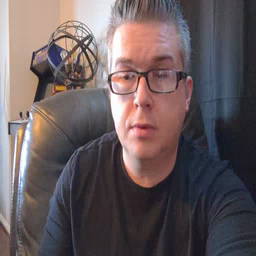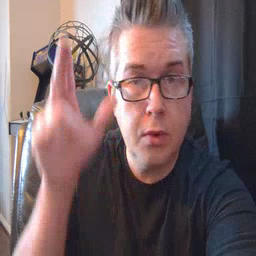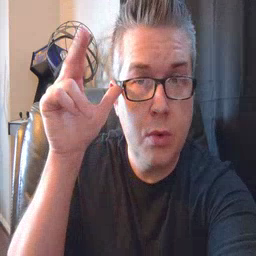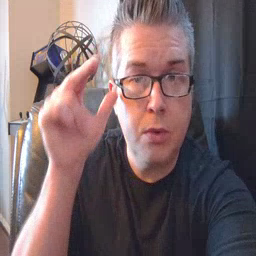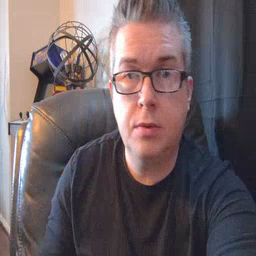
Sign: horse